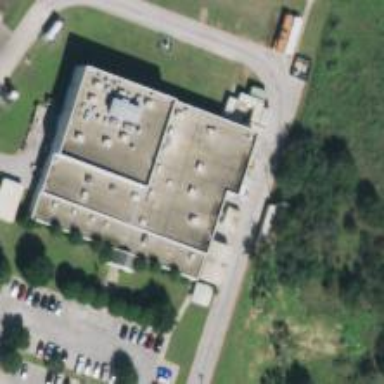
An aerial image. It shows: Industrial building.